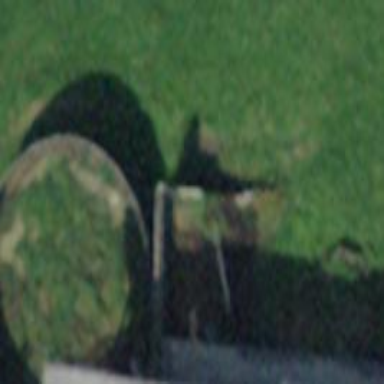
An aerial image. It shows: Silo.